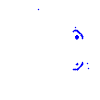
Particle: pion